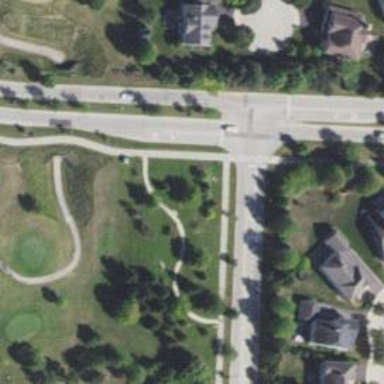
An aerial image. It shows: Marked crossing for cyclists on cycleway.